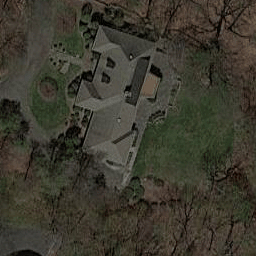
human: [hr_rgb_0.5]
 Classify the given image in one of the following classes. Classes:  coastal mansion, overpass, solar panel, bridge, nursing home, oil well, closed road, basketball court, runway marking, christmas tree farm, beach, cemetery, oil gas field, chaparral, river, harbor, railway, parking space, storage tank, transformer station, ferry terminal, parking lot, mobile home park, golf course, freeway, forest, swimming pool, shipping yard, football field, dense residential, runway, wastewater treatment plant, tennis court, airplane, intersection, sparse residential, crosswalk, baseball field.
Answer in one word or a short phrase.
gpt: sparse residential